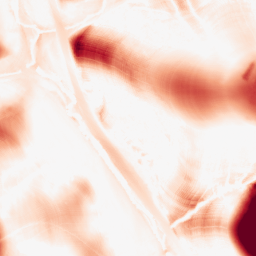
Category: morphological
Decomposition family: morphological
Decomposition parameters: operation: opening
size: 50
Upsampling method: sinc_blackman
Upsampling parameters: scale: 4
kernel_size: 16
Upsampling scale: 4